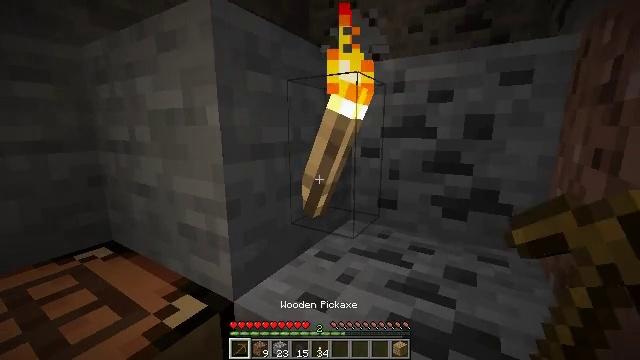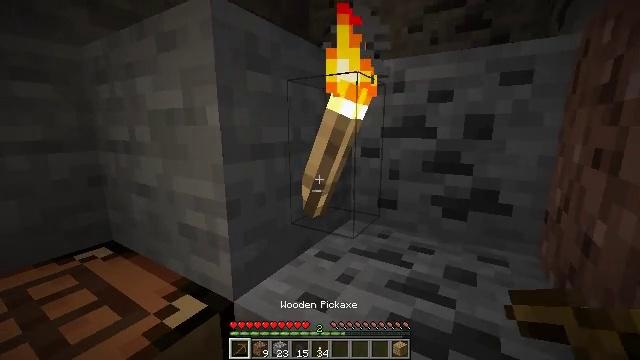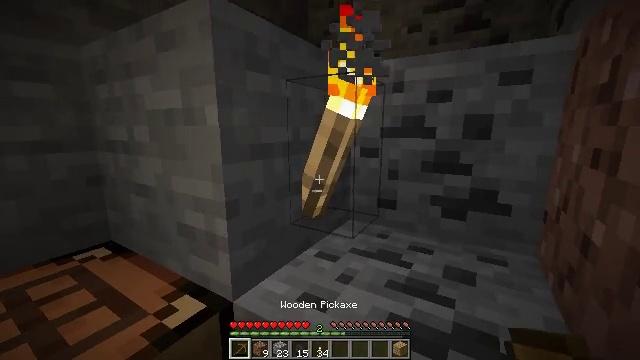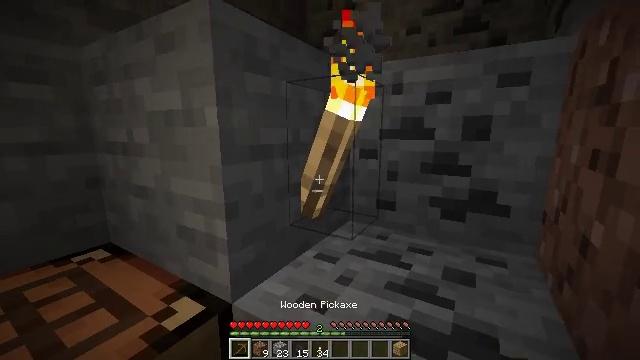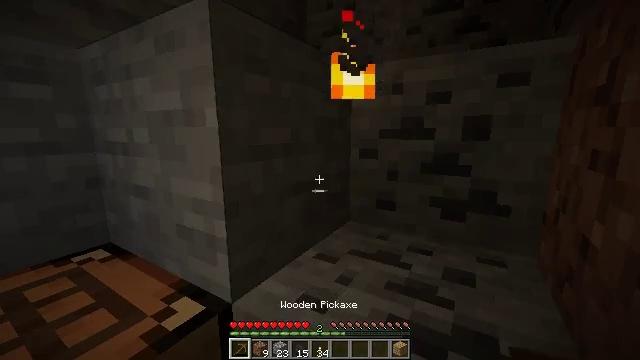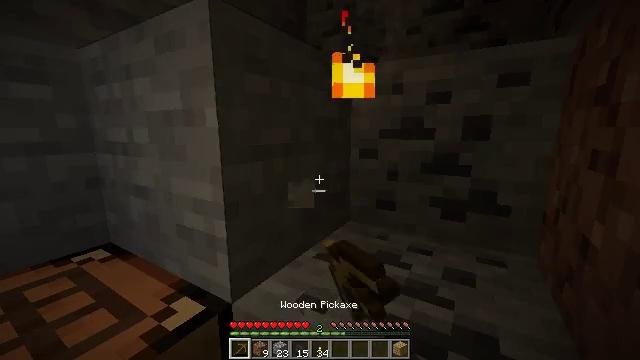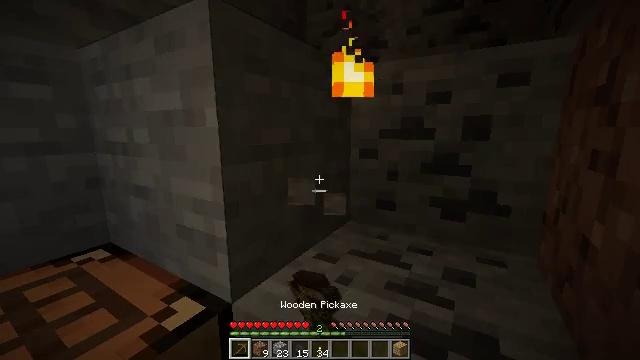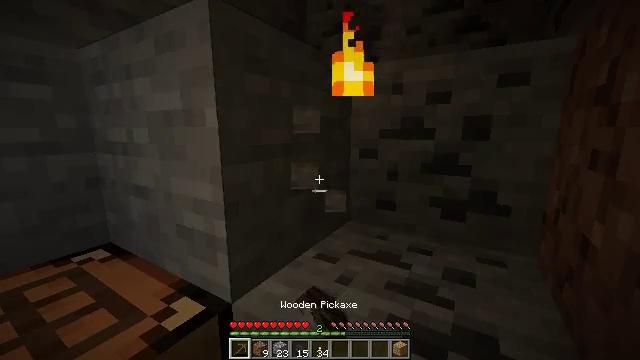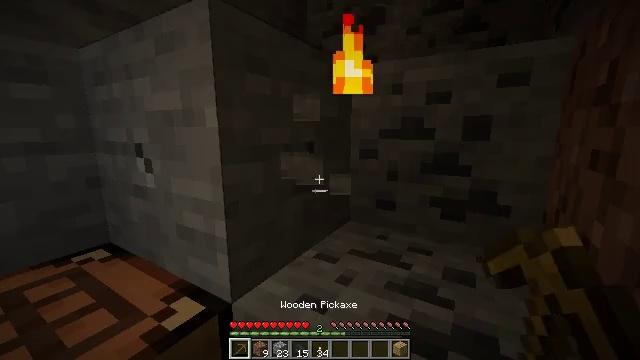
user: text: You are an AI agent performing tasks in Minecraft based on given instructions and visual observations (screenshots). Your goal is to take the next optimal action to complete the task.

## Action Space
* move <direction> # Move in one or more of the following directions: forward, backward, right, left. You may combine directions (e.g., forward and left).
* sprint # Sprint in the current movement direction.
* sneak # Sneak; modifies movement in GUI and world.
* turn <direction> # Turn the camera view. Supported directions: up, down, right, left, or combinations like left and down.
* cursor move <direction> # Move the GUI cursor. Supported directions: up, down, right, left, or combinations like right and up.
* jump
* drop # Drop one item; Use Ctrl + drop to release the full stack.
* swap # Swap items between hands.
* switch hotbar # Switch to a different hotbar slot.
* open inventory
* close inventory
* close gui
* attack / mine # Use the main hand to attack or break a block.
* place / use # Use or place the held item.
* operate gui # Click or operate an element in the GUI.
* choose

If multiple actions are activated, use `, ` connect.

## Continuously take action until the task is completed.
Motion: motion action
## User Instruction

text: Take down the wall torch for reuse.
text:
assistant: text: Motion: no_op
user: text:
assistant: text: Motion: no_op
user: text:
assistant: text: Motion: no_op
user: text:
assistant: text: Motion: attack / mine
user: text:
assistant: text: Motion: attack / mine
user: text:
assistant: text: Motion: attack / mine
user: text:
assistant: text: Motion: attack / mine
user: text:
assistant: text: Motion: attack / mine
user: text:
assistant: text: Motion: attack / mine